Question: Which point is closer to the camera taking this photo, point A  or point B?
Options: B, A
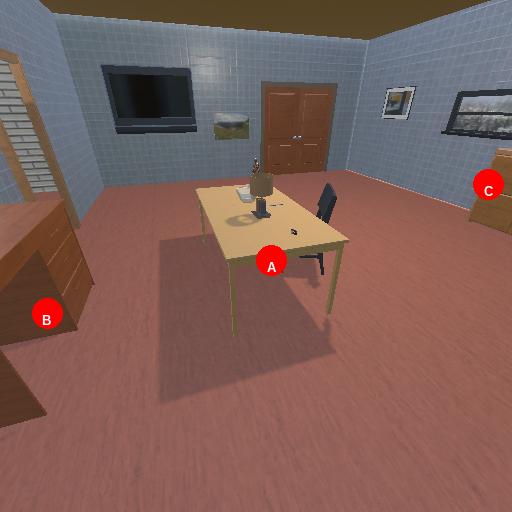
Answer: B